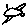
Label: bird